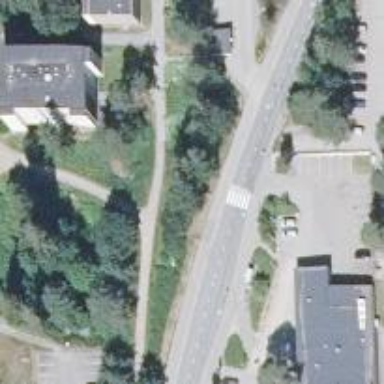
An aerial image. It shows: Uncontrolled road crossing.